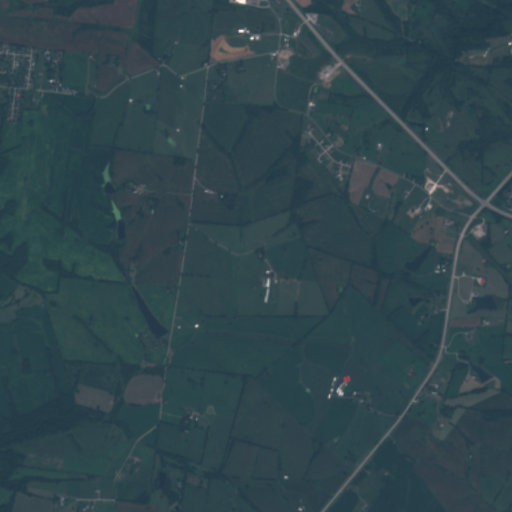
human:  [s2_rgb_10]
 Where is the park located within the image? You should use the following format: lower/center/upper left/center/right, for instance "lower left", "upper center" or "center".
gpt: The park is located in the center left of the image.
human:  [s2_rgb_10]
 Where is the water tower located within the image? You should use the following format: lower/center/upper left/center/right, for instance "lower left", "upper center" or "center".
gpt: The water tower is located in the upper right of the image.
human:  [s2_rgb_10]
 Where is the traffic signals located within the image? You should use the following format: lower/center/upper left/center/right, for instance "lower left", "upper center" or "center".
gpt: The traffic signals is located in the center right of the image.
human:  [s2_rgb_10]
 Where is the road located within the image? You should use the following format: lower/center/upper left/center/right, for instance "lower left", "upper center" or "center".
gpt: There is no road in the image.